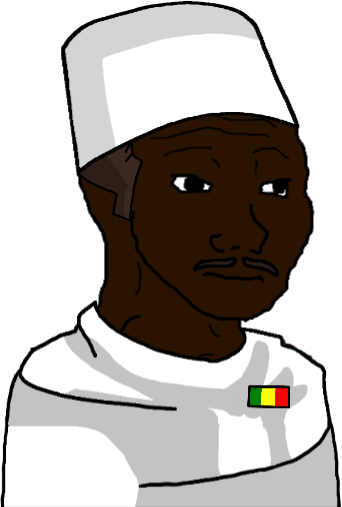
Label: 5_Blackjak